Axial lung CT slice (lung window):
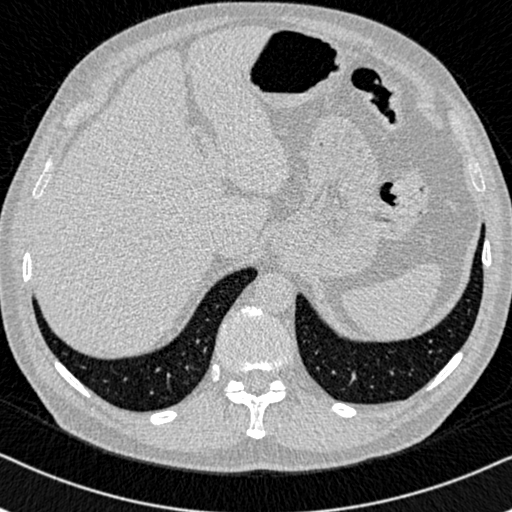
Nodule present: no